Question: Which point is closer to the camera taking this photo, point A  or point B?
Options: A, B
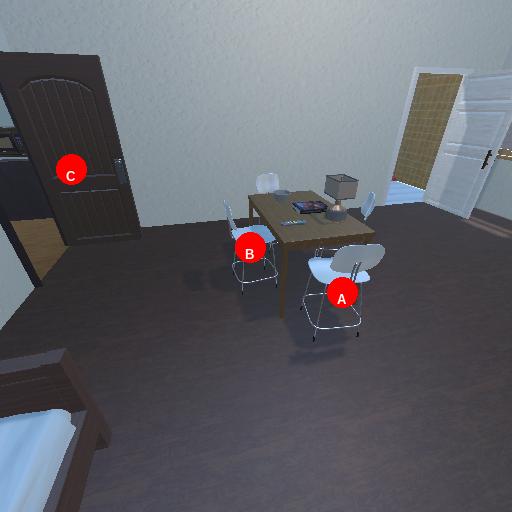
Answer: A